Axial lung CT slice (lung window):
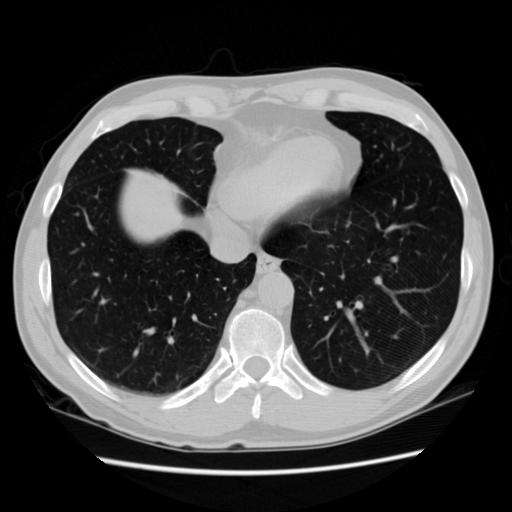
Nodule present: no